Question: What screen?
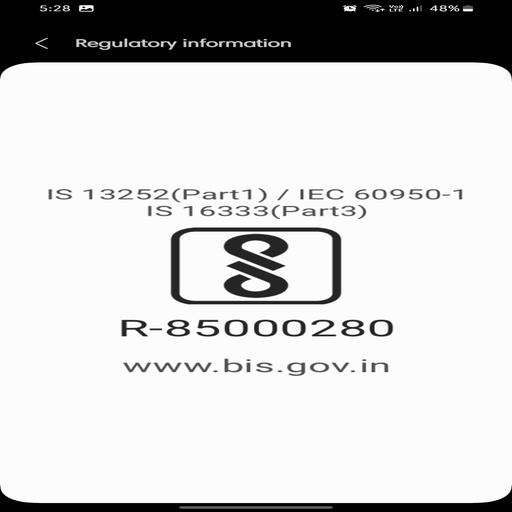
Answer: Regulatory info